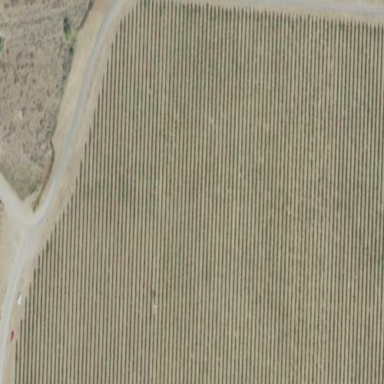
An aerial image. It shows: Vineyard where grapes are grown.